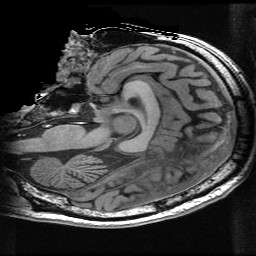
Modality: T1w
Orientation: sagittal
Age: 30
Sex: male